Question: Is there a CSS way to have a an inline block be left aligned, yet when the container becomes to small be constrained by the right edge, and instead have what is at the left of the block be reduced, and honor text-ellipsis ?
When the container is wide I want something like
'''
Some longish text goes here [My Block] |<- right edge
'''
and when the container is narrow
'''
Some longish...[My Block] |<- right edge
'''
ideally .
(so using a table with fixed layout does not work, and a regular table does not allow the text-ellipsis to work)
illustration

bolded the fact widths are not known, so any solution involving a css with a text or block width expressed in pixels or percents will not work :(
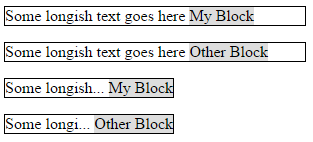
Answer: Found a solution with flexible layout and flex-shrink, which comes out very short & simple. It won't work on older IE and Android <= 4.3
Testable snippets: <URL>
Code for reference below without the cosmetic aspects
'''
.container {
display: flex;
white-space: nowrap;
}
.ellipsis {
text-overflow: ellipsis;
overflow: hidden;
}
.block {
flex-shrink: 0;
}
'''
'''
<div class="container">
<div class="ellipsis">Some longish text goes here</div>
<div class="block">My Block</div>
</div>
'''